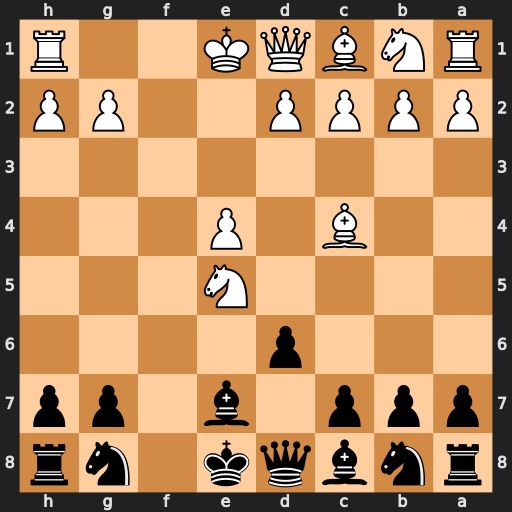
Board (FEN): rnbqk1nr/ppp1b1pp/3p4/4N3/2B1P3/8/PPPP2PP/RNBQK2R
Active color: b
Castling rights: KQkq
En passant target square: -
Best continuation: dxe5 Qh5+ g6 Qxe5 Nf6